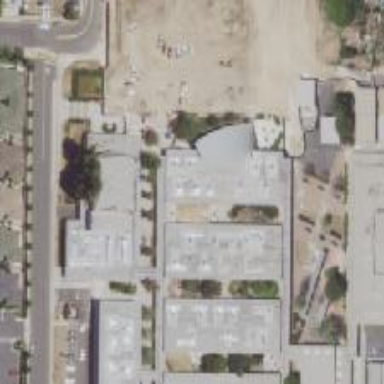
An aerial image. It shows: Education building.